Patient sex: M
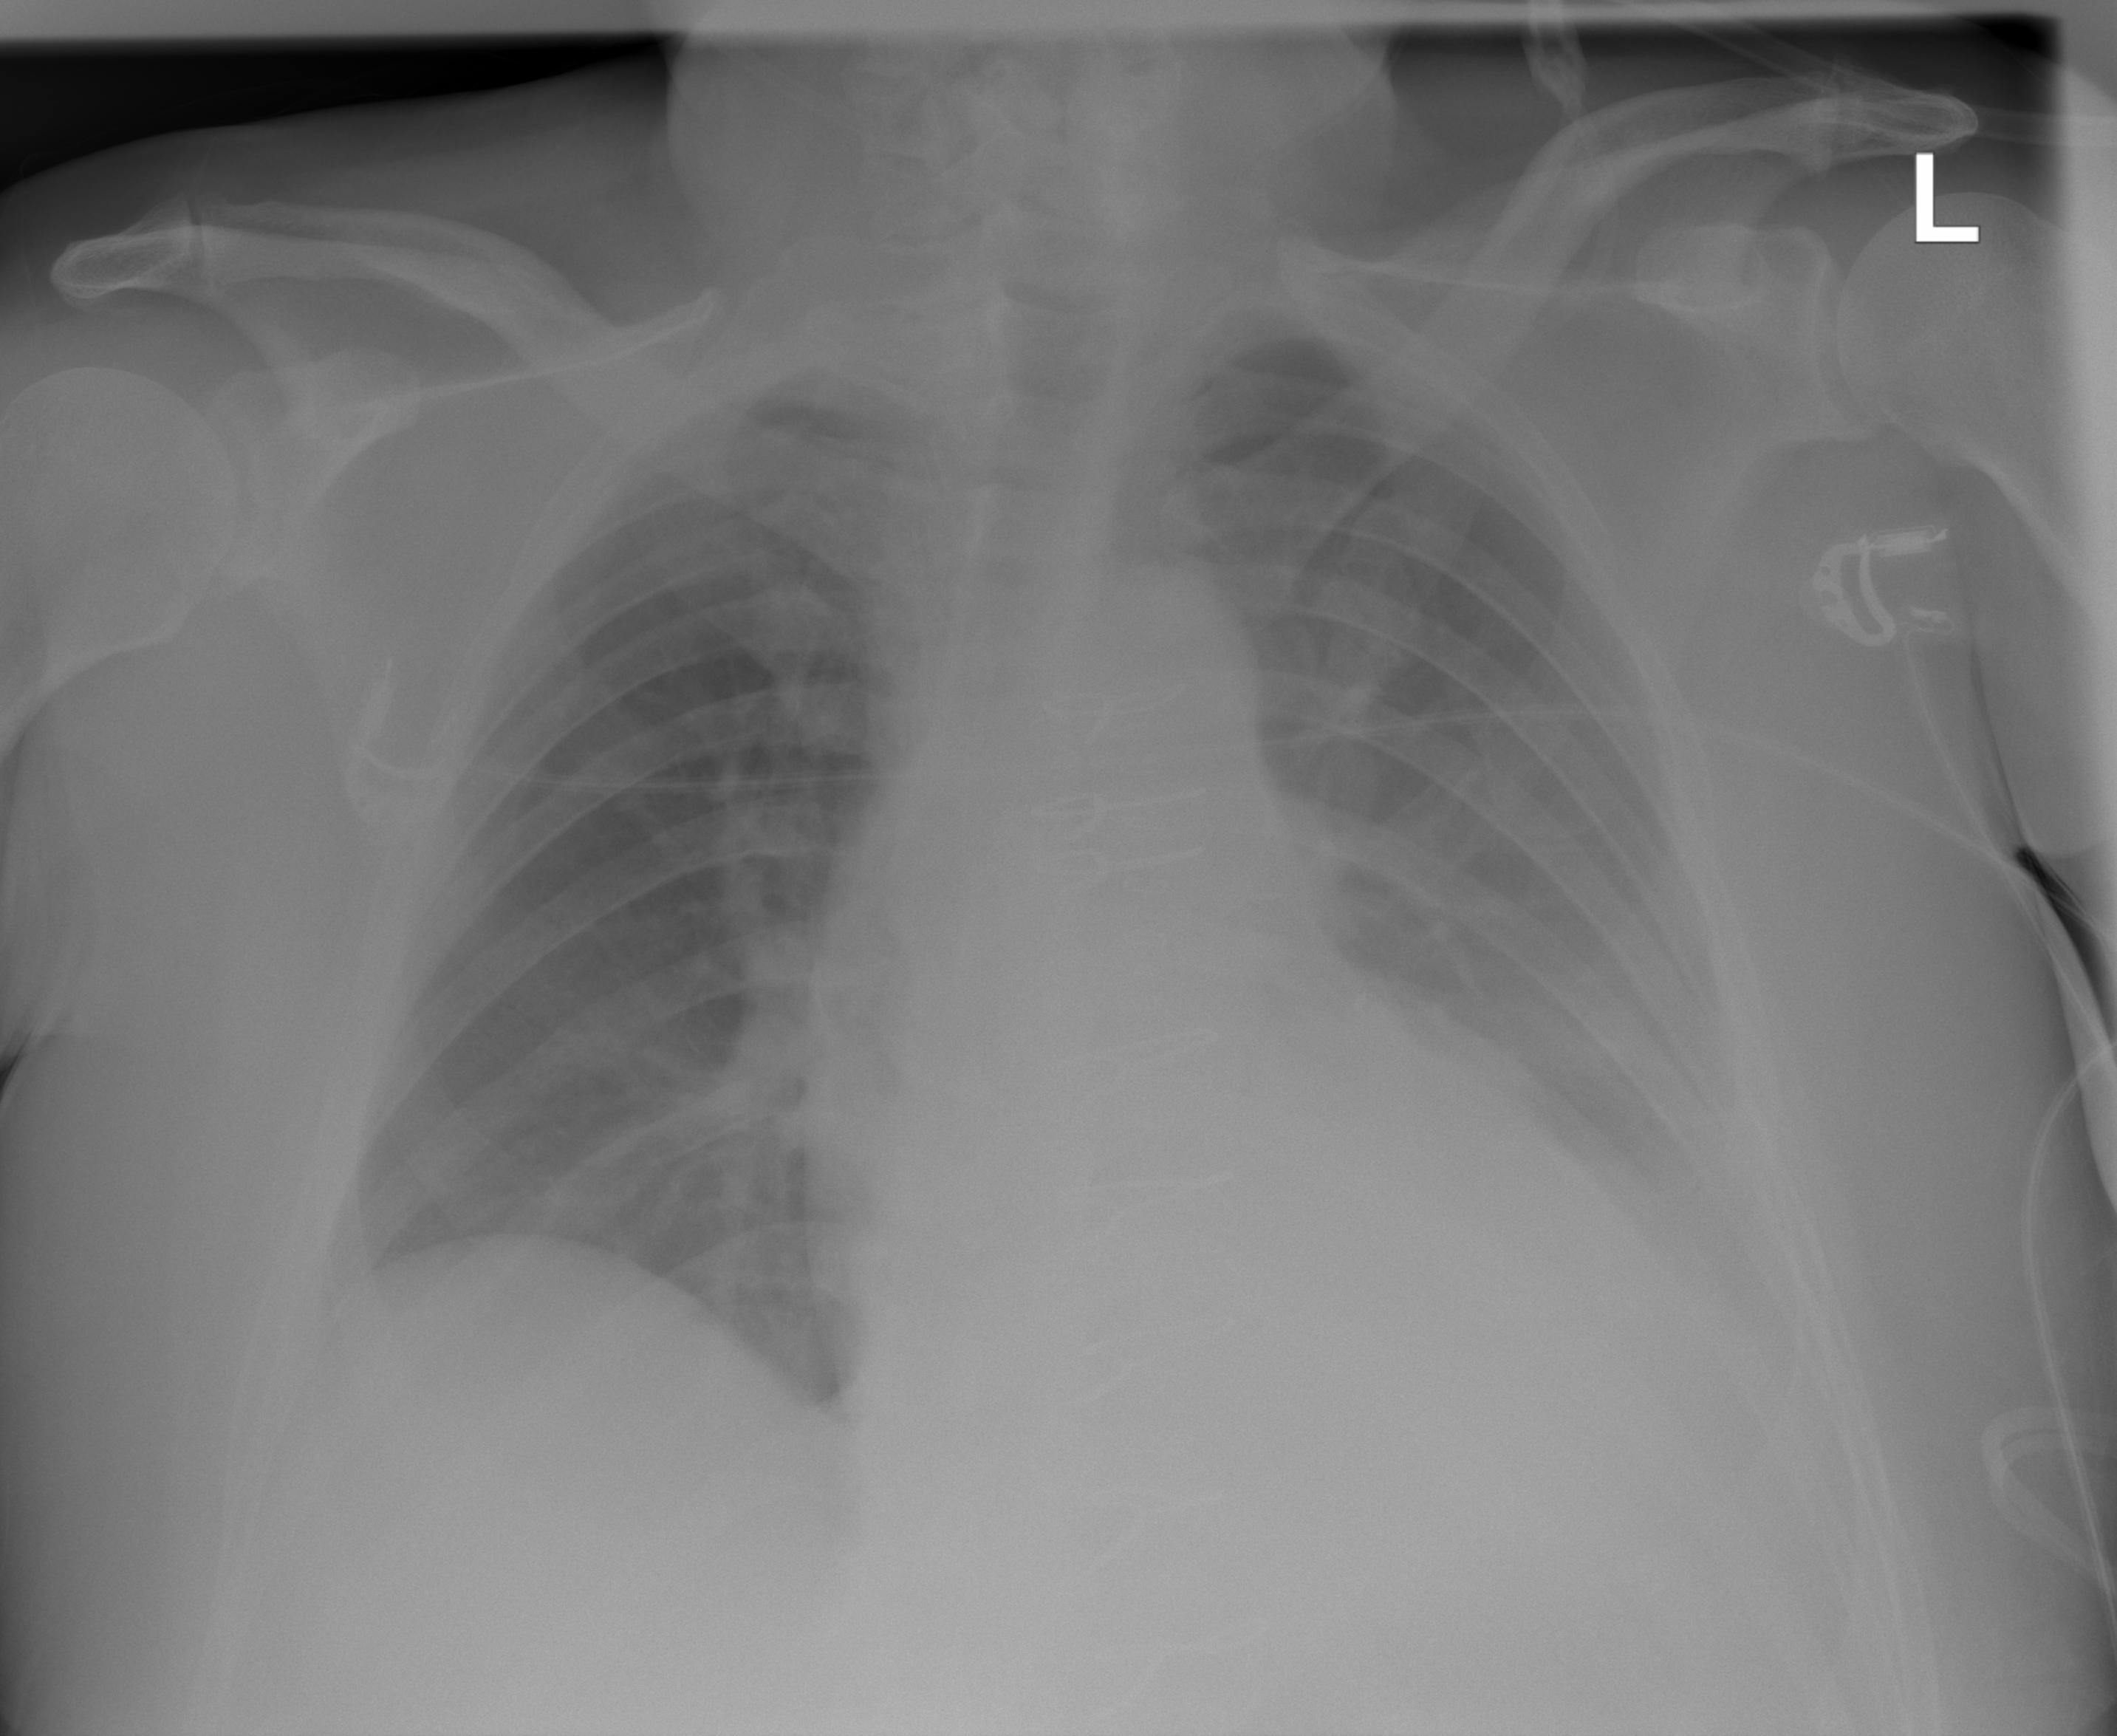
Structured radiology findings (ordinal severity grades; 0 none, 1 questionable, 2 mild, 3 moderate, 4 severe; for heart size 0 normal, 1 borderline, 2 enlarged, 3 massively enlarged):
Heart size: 2
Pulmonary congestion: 0
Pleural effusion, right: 0
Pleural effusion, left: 2
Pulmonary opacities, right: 0
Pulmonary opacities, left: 0
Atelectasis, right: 0
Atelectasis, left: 2